Question: I have combine tow line and column in one chart like this

I want set the right yAxis show {0%, 20%, 40% 60%, 80%, 100%},
and left yAxis show {0, 10k, 20k, 30k, 40k, 50k}
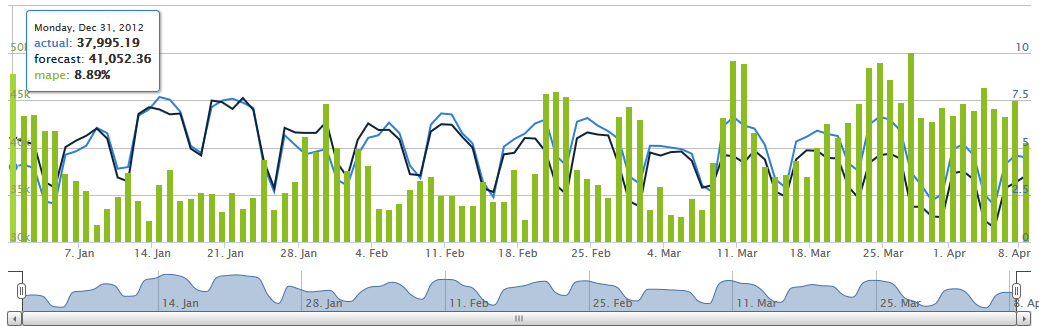
Answer: You can do that with (<URL>:
'''
yAxis: [{ // Primary yAxis
labels: {
style: {
color: '#89A54E'
}
},
title: {
text: 'Actual and forecast',
style: {
color: '#89A54E'
}
},
tickPositions: [0, 10000, 20000, 30000, 40000, 50000]
}, { // Secondary yAxis
title: {
text: 'MAPE',
style: {
color: '#4572A7'
}
},
tickPositions: [0, 20, 40, 60, 80, 100],
labels: {
style: {
color: '#4572A7'
}
},
opposite: true
}],
'''